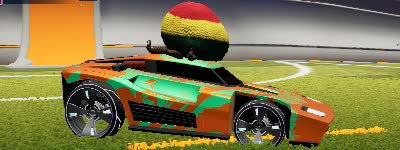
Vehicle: breakout